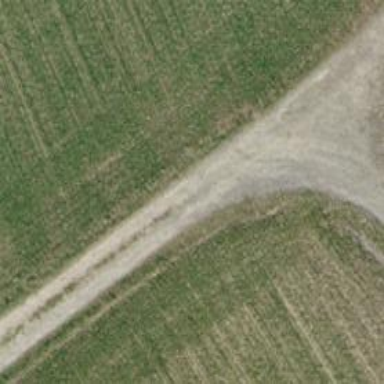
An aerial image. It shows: Grass track road with grade3 tracktype.